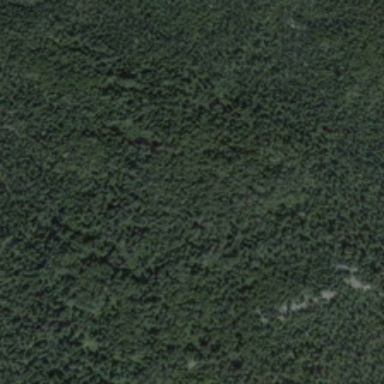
Many green trees form a piece of forest .